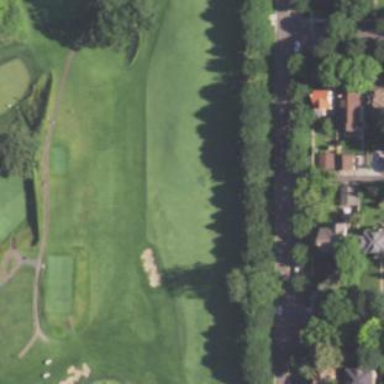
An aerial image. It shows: Scenic golf fairway.